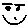
Label: smiley face